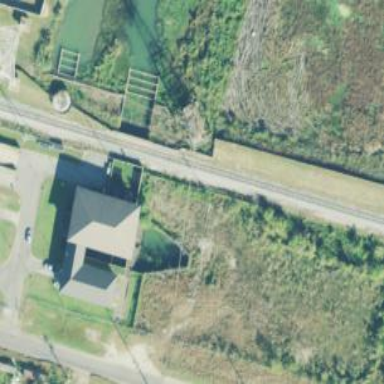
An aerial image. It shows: Pumping station.